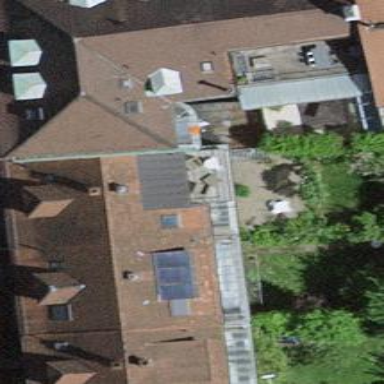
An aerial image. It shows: Terrace building.